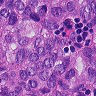
Metastatic tissue present: yes